Question: I'd like an icon and label to appear in the section marked in red below, that links to my application canvas page:

Is this possible using any of the current Facebook APIs? No legacy APIs as this is a new app.
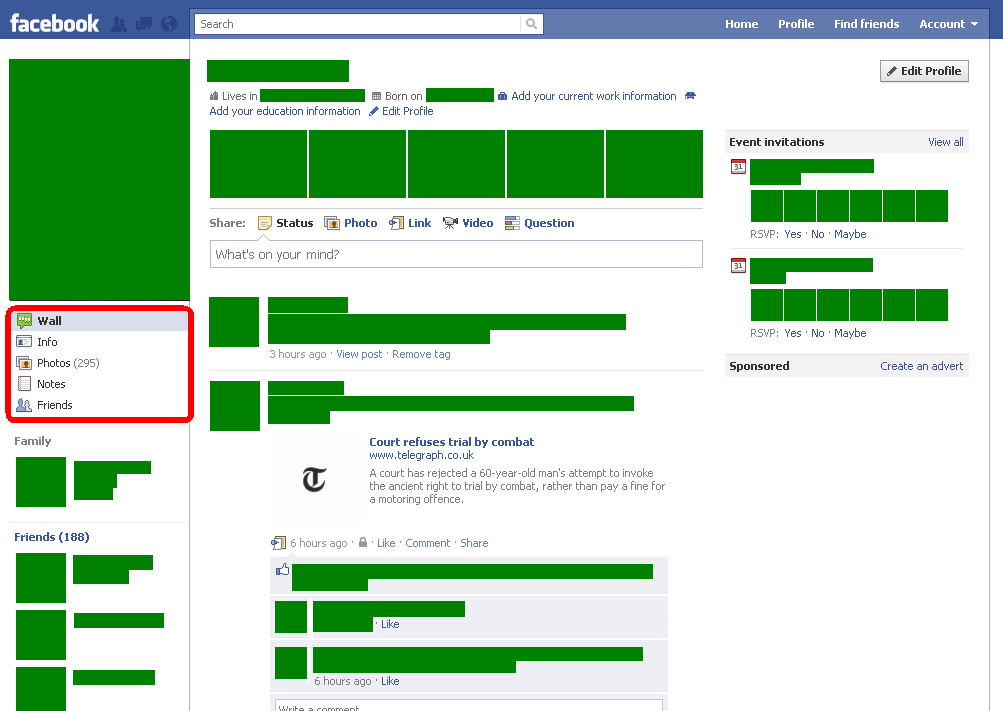
Answer: No this is no longer possible; the ability to add Apps to profile tabs was announced as deprecated in August 2010 and removed entirely in November 2010. (ref <URL>
The bookmarks section (visible in approximately the same place you've highlighted, but on the Home / News Feed page rather than the profile) is automatically populated and will have an entry there for your app once users authorise it; this links back to your canvas page or to your bookmark URL if you have one defined